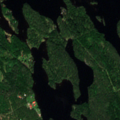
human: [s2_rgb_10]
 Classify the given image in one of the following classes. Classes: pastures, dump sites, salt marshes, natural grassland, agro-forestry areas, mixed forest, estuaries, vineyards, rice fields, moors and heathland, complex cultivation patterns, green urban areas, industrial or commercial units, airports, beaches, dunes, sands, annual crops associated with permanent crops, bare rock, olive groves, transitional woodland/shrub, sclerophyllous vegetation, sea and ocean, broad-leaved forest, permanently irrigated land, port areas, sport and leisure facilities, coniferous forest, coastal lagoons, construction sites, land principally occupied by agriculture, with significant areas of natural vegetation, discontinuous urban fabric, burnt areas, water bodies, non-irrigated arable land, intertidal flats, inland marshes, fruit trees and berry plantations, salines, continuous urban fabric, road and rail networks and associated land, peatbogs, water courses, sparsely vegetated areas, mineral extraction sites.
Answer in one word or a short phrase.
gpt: coniferous forest, mixed forest, water bodies